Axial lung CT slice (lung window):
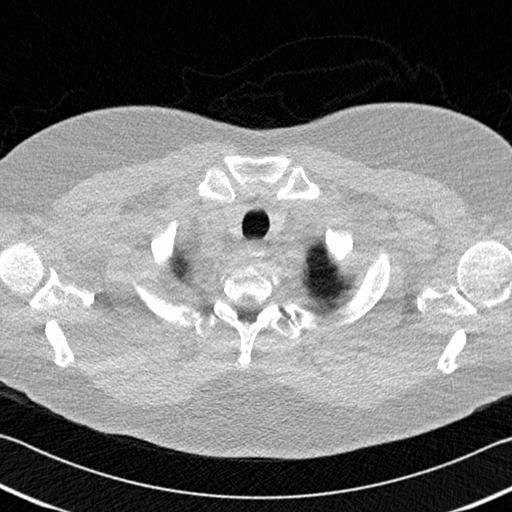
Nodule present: no